【题型】选择题　【知识点】函数　【难度】medium
已知函数 $f(x)=\begin{cases} -\frac{1}{3}x+1, & 0 < x \le 2 \\ \frac{x+1}{-x+1}, & x \le 0 \end{cases}$，则 $\frac{9-7f(x)}{2x-3}$ 的取值范围为（ ）

\vspace{0.5cm}

\noindent A. $\left(-\infty, -\frac{40}{21}\right] \cup \left[\frac{4}{21}, +\infty\right)$
\hspace{1cm}
B. $\left(-\infty, -\frac{2}{3}\right] \cup \left[\frac{20}{3}, +\infty\right)$

\vspace{0.3cm}

\noindent C. $\left(-\infty, -\frac{40}{21}\right] \cup [0, +\infty)$
\hspace{1cm}
D. $(-\infty, 0) \cup \left[\frac{20}{3}, +\infty\right)$
【解答】

\noindent \textbf{【答案】} D

\vspace{0.2cm}
\noindent \textbf{【分析】} 化简$f(x)$，$\dfrac{9-7f(x)}{2x-3}$为函数$f(x)$上一点$(x,f(x))$与$A\left(\dfrac{3}{2},\dfrac{9}{7}\right)$连线斜率$k$的$-\dfrac{7}{2}$倍，求出$k$的范围，即可得出答案.

\vspace{0.2cm}
\noindent \textbf{【详解】} 因为$f(x)=\begin{cases}-\dfrac{1}{3}x+1, & 0<x\leq 2 \\ \dfrac{2}{1-x}-1, & x\leq 0\end{cases}$，图象如下图，$B\left(2,\dfrac{1}{3}\right),C(0,1)$，

$\dfrac{9-7f(x)}{2x-3}=\dfrac{-7\left[f(x)-\dfrac{9}{7}\right]}{2\left(x-\dfrac{3}{2}\right)}=-\dfrac{7}{2}\cdot\dfrac{f(x)-\dfrac{9}{7}}{x-\dfrac{3}{2}}$，
表示函数$f(x)$上一点$(x,f(x))$与$A\left(\dfrac{3}{2},\dfrac{9}{7}\right)$连线斜率$k$的$-\dfrac{7}{2}$倍，

$B\left(2,\dfrac{1}{3}\right),C(0,1)$，$k_{AB}=\dfrac{\dfrac{9}{7}-\dfrac{1}{3}}{\dfrac{3}{2}-2}=\dfrac{\dfrac{20}{21}}{-\dfrac{1}{2}}=-\dfrac{40}{21}$，

由图可知：$k>0$或$k\leq-\dfrac{40}{21}$，
所以$-\dfrac{7}{2}k<0$或$-\dfrac{7}{2}k\geq\dfrac{20}{3}$，
则$\dfrac{9-7f(x)}{2x-3}$的取值范围为$(-\infty,0)\cup\left[\dfrac{20}{3},+\infty\right)$.
故选：D.

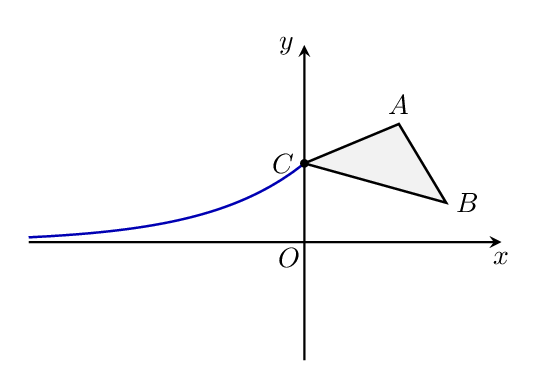